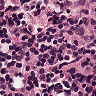
Metastatic tissue present: no